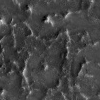
Atmospheric dust classification: not_dusty